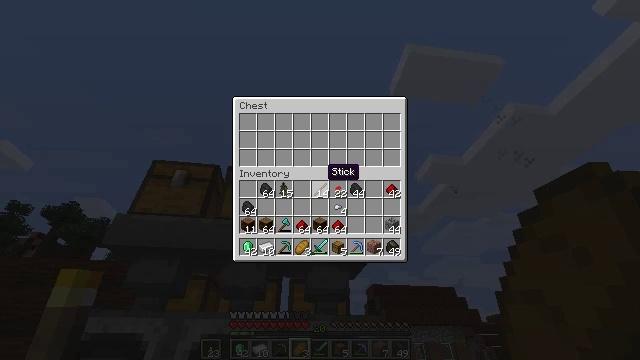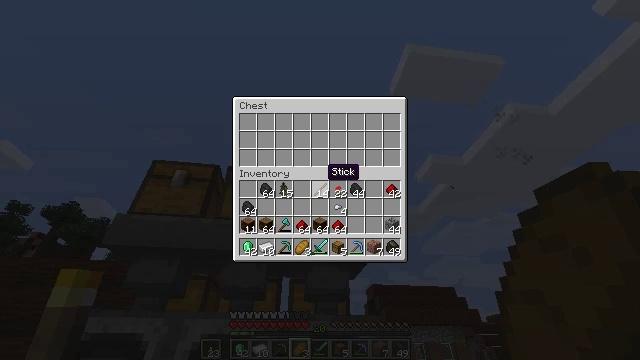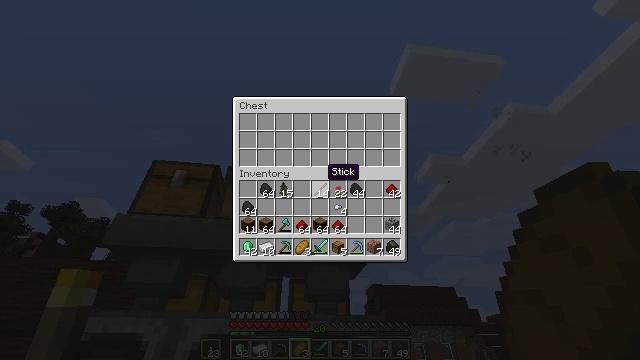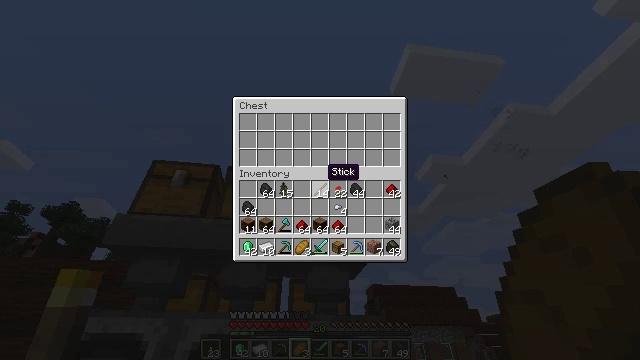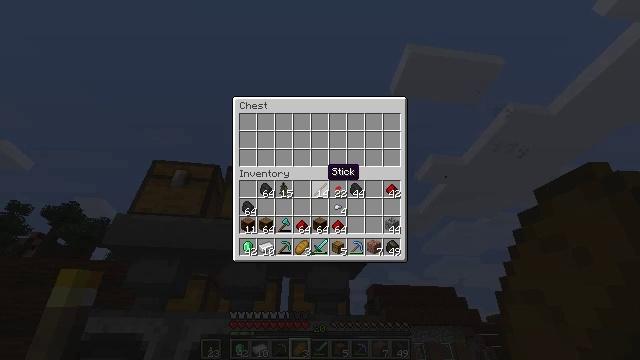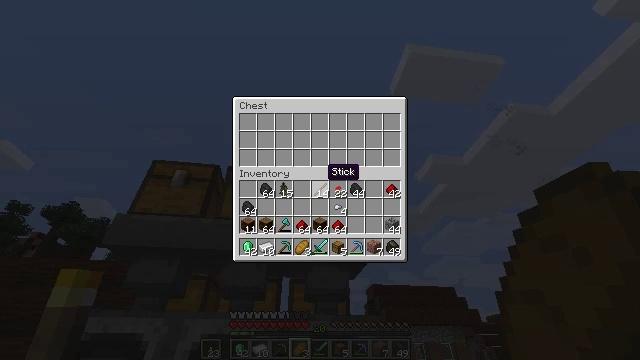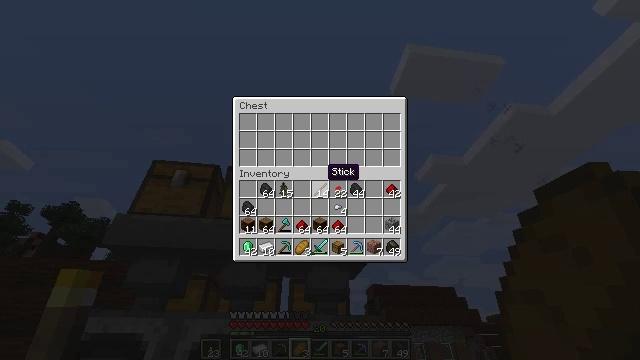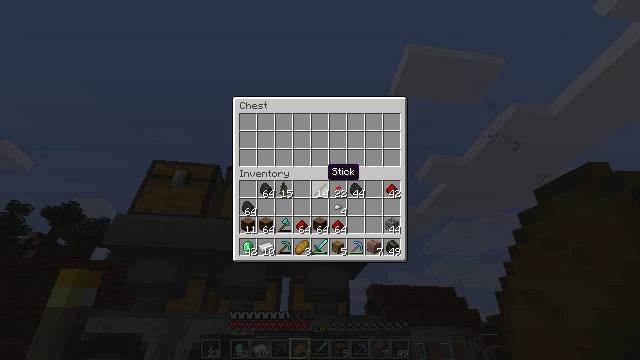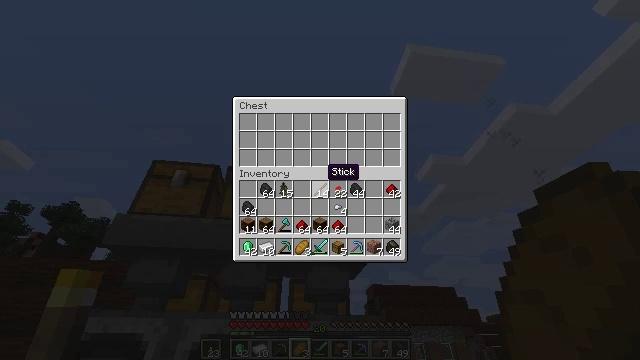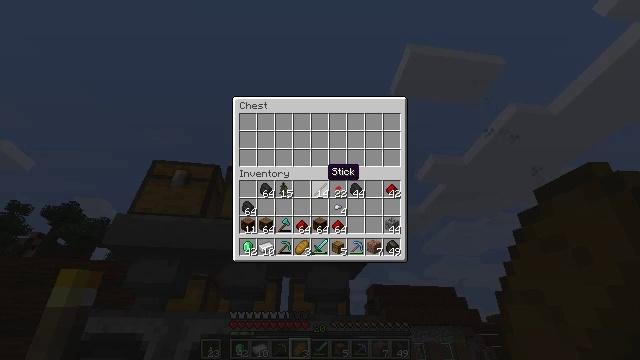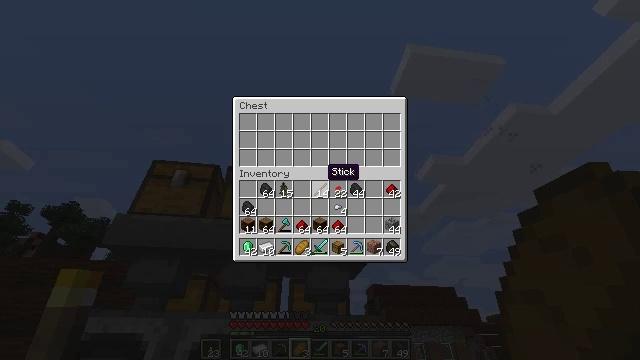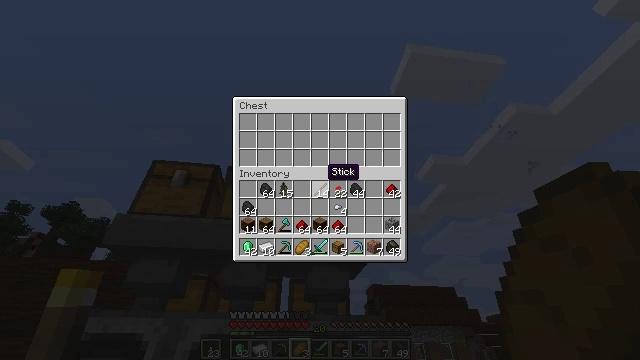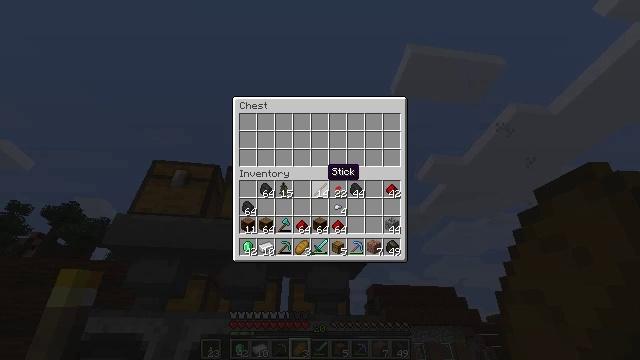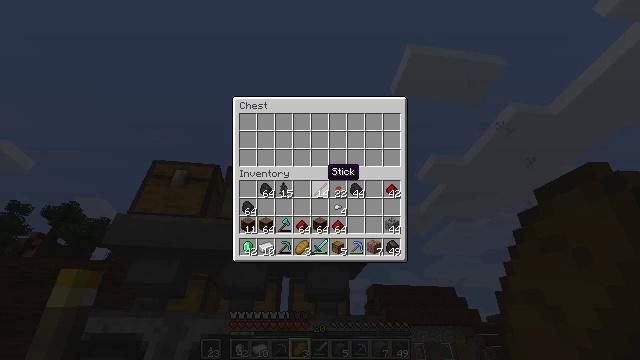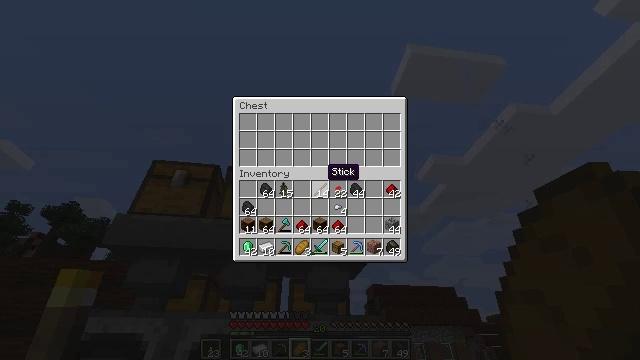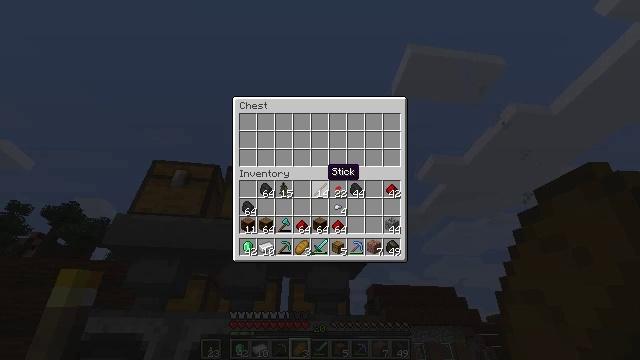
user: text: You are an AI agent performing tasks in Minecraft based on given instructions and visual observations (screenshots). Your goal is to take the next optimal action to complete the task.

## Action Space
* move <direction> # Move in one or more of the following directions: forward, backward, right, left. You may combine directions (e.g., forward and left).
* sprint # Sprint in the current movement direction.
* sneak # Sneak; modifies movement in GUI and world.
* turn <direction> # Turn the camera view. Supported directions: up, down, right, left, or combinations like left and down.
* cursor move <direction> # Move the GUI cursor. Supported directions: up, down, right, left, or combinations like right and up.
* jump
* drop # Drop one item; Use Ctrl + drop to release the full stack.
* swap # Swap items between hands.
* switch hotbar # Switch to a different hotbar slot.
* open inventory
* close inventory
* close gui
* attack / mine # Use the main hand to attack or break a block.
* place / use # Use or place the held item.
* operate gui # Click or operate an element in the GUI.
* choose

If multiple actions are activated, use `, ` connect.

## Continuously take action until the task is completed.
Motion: motion action
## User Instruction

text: Get an emerald by using the crafting table.
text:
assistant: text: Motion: no_op
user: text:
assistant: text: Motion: no_op
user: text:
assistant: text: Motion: no_op
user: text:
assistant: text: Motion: no_op
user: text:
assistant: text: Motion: no_op
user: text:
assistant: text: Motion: no_op
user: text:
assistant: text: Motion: no_op
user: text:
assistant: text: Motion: no_op
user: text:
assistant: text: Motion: no_op
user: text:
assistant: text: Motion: no_op
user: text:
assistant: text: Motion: no_op
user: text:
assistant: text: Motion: no_op
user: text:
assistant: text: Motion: no_op
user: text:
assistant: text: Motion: no_op
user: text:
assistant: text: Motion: no_op
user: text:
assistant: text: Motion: no_op
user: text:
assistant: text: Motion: no_op
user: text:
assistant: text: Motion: no_op
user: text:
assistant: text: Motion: no_op
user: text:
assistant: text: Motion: no_op
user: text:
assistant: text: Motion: no_op
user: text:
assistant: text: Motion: no_op
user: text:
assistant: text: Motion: no_op
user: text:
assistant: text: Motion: no_op
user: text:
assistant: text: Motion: no_op
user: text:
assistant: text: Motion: no_op
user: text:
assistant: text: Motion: no_op
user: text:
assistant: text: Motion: no_op
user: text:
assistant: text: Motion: no_op
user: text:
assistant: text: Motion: no_op